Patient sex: M
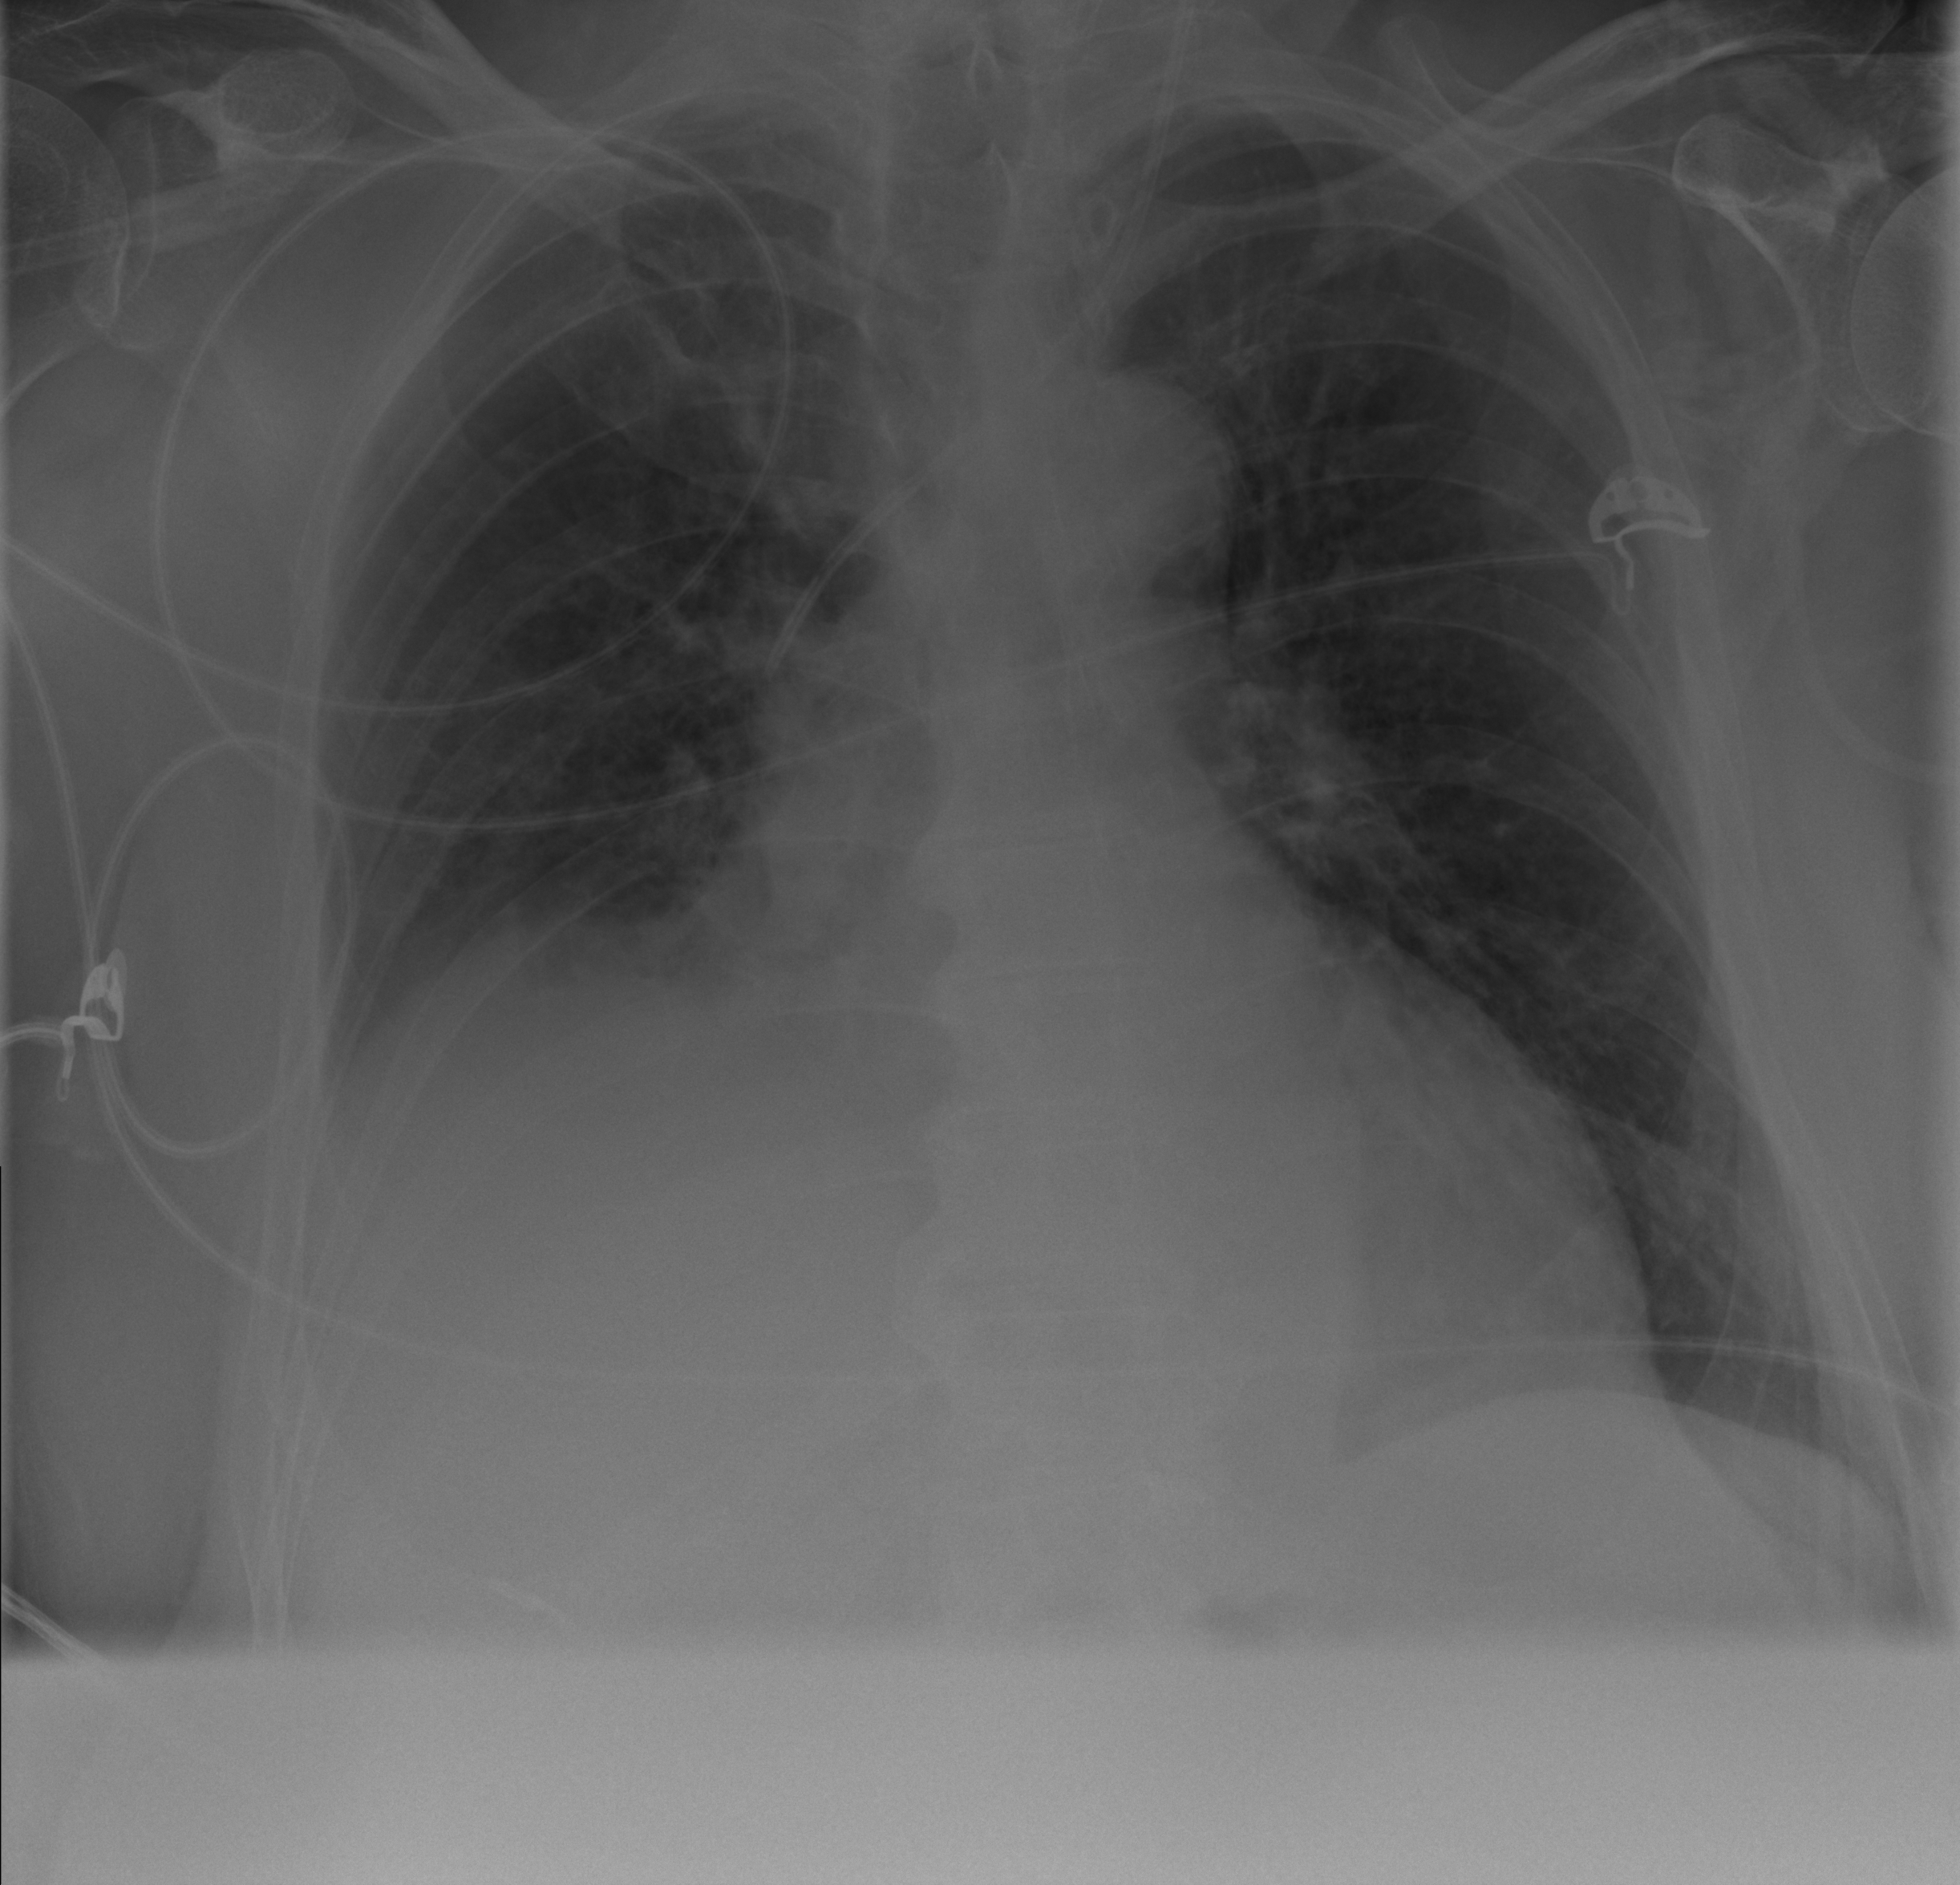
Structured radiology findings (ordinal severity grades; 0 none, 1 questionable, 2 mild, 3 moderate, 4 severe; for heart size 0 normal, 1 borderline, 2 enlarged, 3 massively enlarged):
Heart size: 2
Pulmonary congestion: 2
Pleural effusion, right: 3
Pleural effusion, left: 0
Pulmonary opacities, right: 2
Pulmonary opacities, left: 0
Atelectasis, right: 2
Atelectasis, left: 0